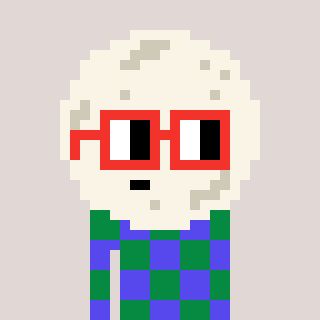
a pixel art character with square red glasses, a moon-shaped head and a computerblue-colored body on a warm background